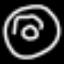
Label: donut